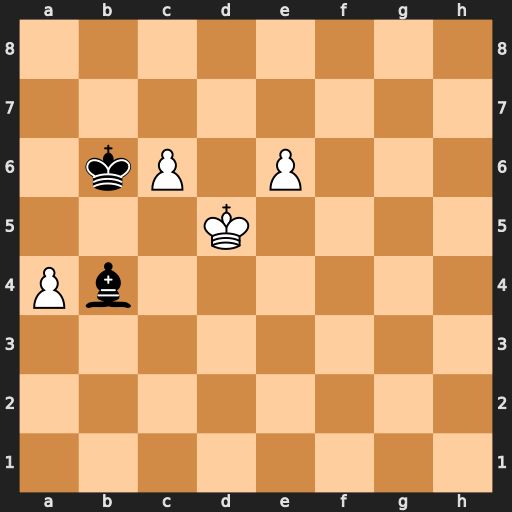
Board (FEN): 8/8/1kP1P3/3K4/Pb6/8/8/8
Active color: w
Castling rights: -
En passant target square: -
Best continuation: a5+ Kc7 Kc4 Be7 Kb5